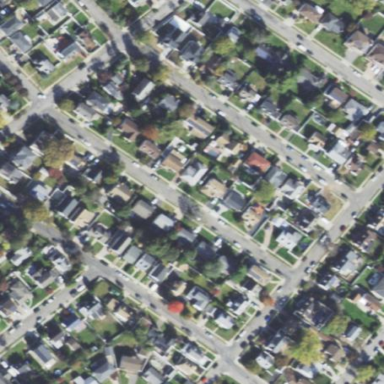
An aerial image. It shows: Residential area composed of single-family homes.